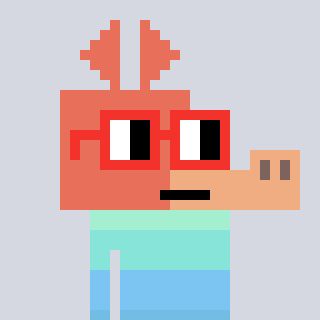
a pixel art character with square red glasses, a aardvark-shaped head and a bege-colored body on a cool background